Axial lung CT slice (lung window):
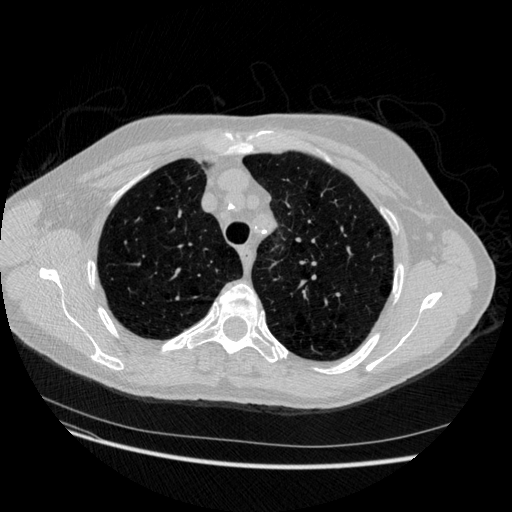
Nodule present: no